Question: On iOS 7, is there any way to change the back button arrow's vertical alignment? I can only change the vertical alignment of the title and nothing in UIBarButtonItem's appearance suggest that the arrow vertical alignment can be changed.
See the following example:

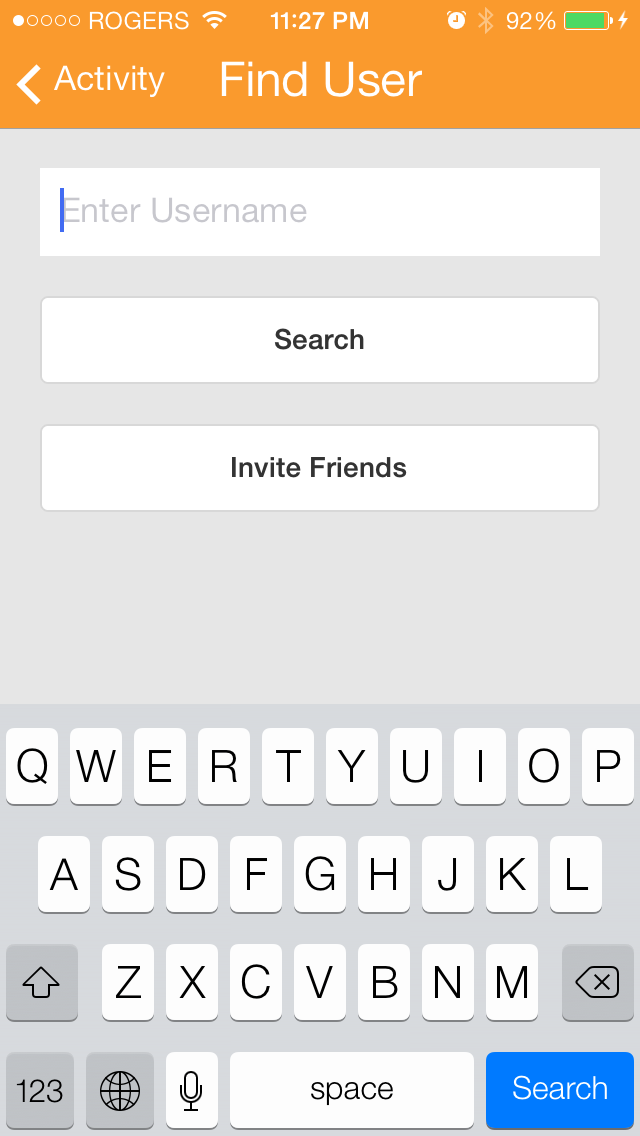
Answer: I think the best way to reach your goal is setting the 'UINavigationBar's 'backIndicatorImage'to an arrow-image with space around it. You can mask your image, so the text is able to flow into parts of the image.
'''
UINavigationBar *navigationBar = ...;
navigationBar.navigationItem.backBarButtonItem = [[UIBarButtonItem alloc] initWithTitle:@"Activity" style:UIBarButtonItemStylePlain target:nil action:nil];
navigationBar.backIndicatorImage = [UIImage imageNamed:@"arrow-image"];
navigationBar.backIndicatorTransitionMaskImage = [UIImage imageNamed:@"arrow-image-mask"];
'''
AppCoda wrote a great article about customizing the 'UINavigationBar'in iOS7. It's worth reading:
<URL>
As the docs say you have to set properties to get this up and running: <URL>